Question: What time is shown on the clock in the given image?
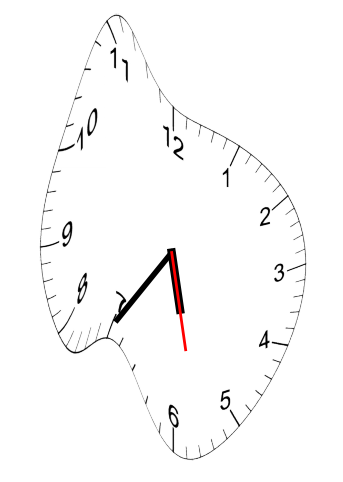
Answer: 05:35:28